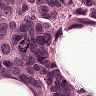
Metastatic tissue present: yes